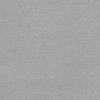
Label: dusty